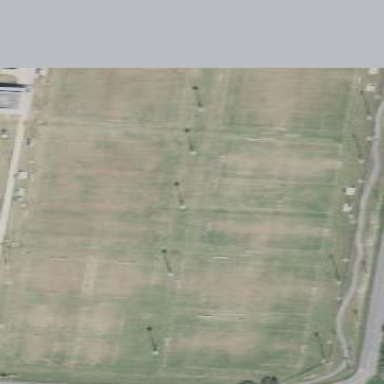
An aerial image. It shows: Soccer pitch for leisureland activities.